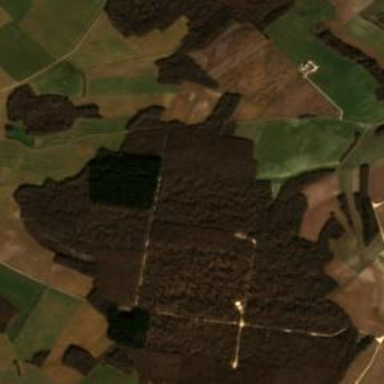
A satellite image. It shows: Forest with broadleaved trees.